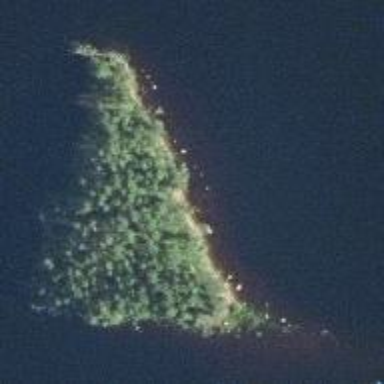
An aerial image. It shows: Islet.